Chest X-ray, AP view. Patient: 26 years old, sex F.
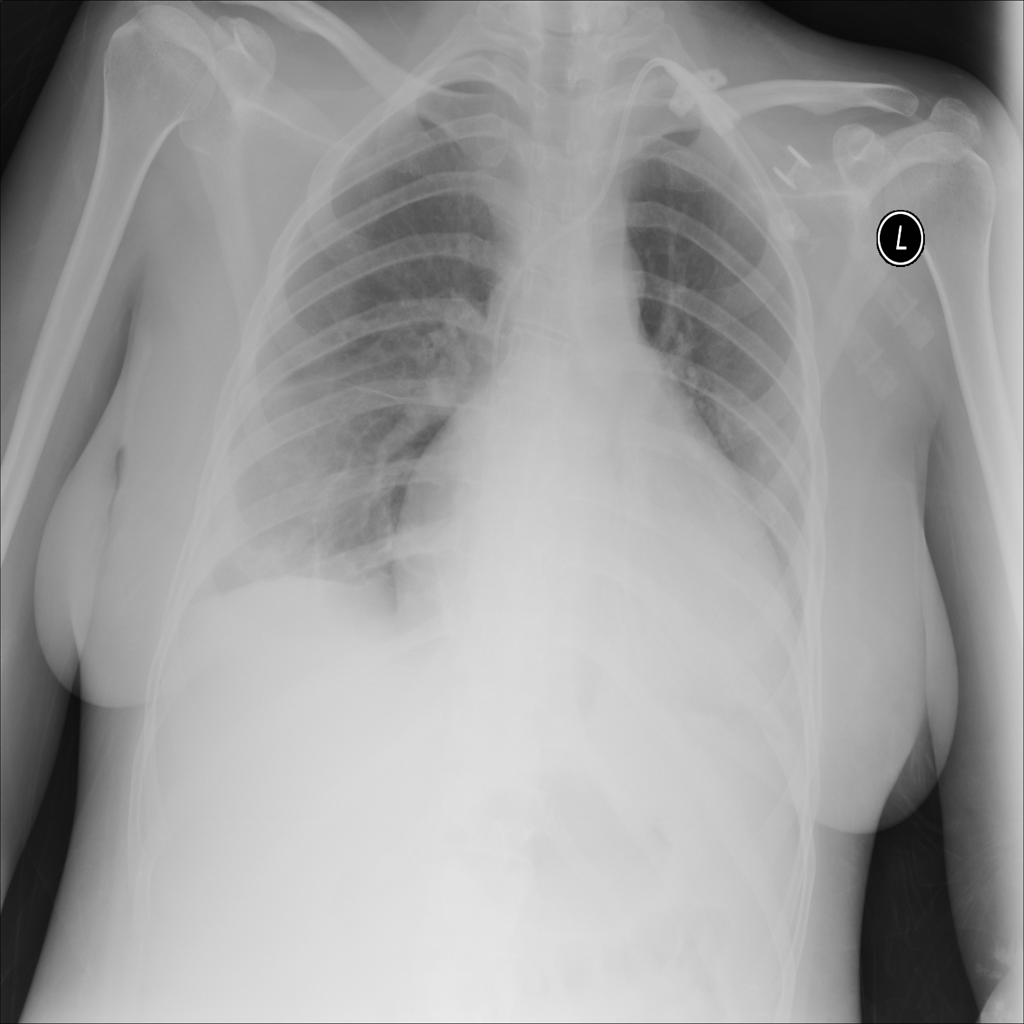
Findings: Atelectasis, Cardiomegaly, Consolidation, Edema, Effusion, Pleural_Thickening